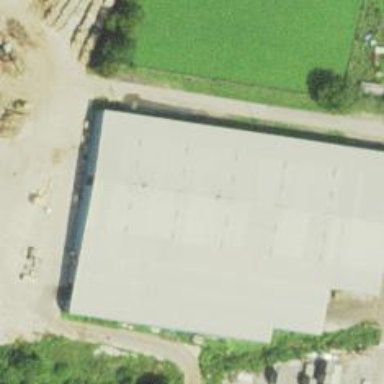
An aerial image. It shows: Sawmill craft.